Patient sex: M
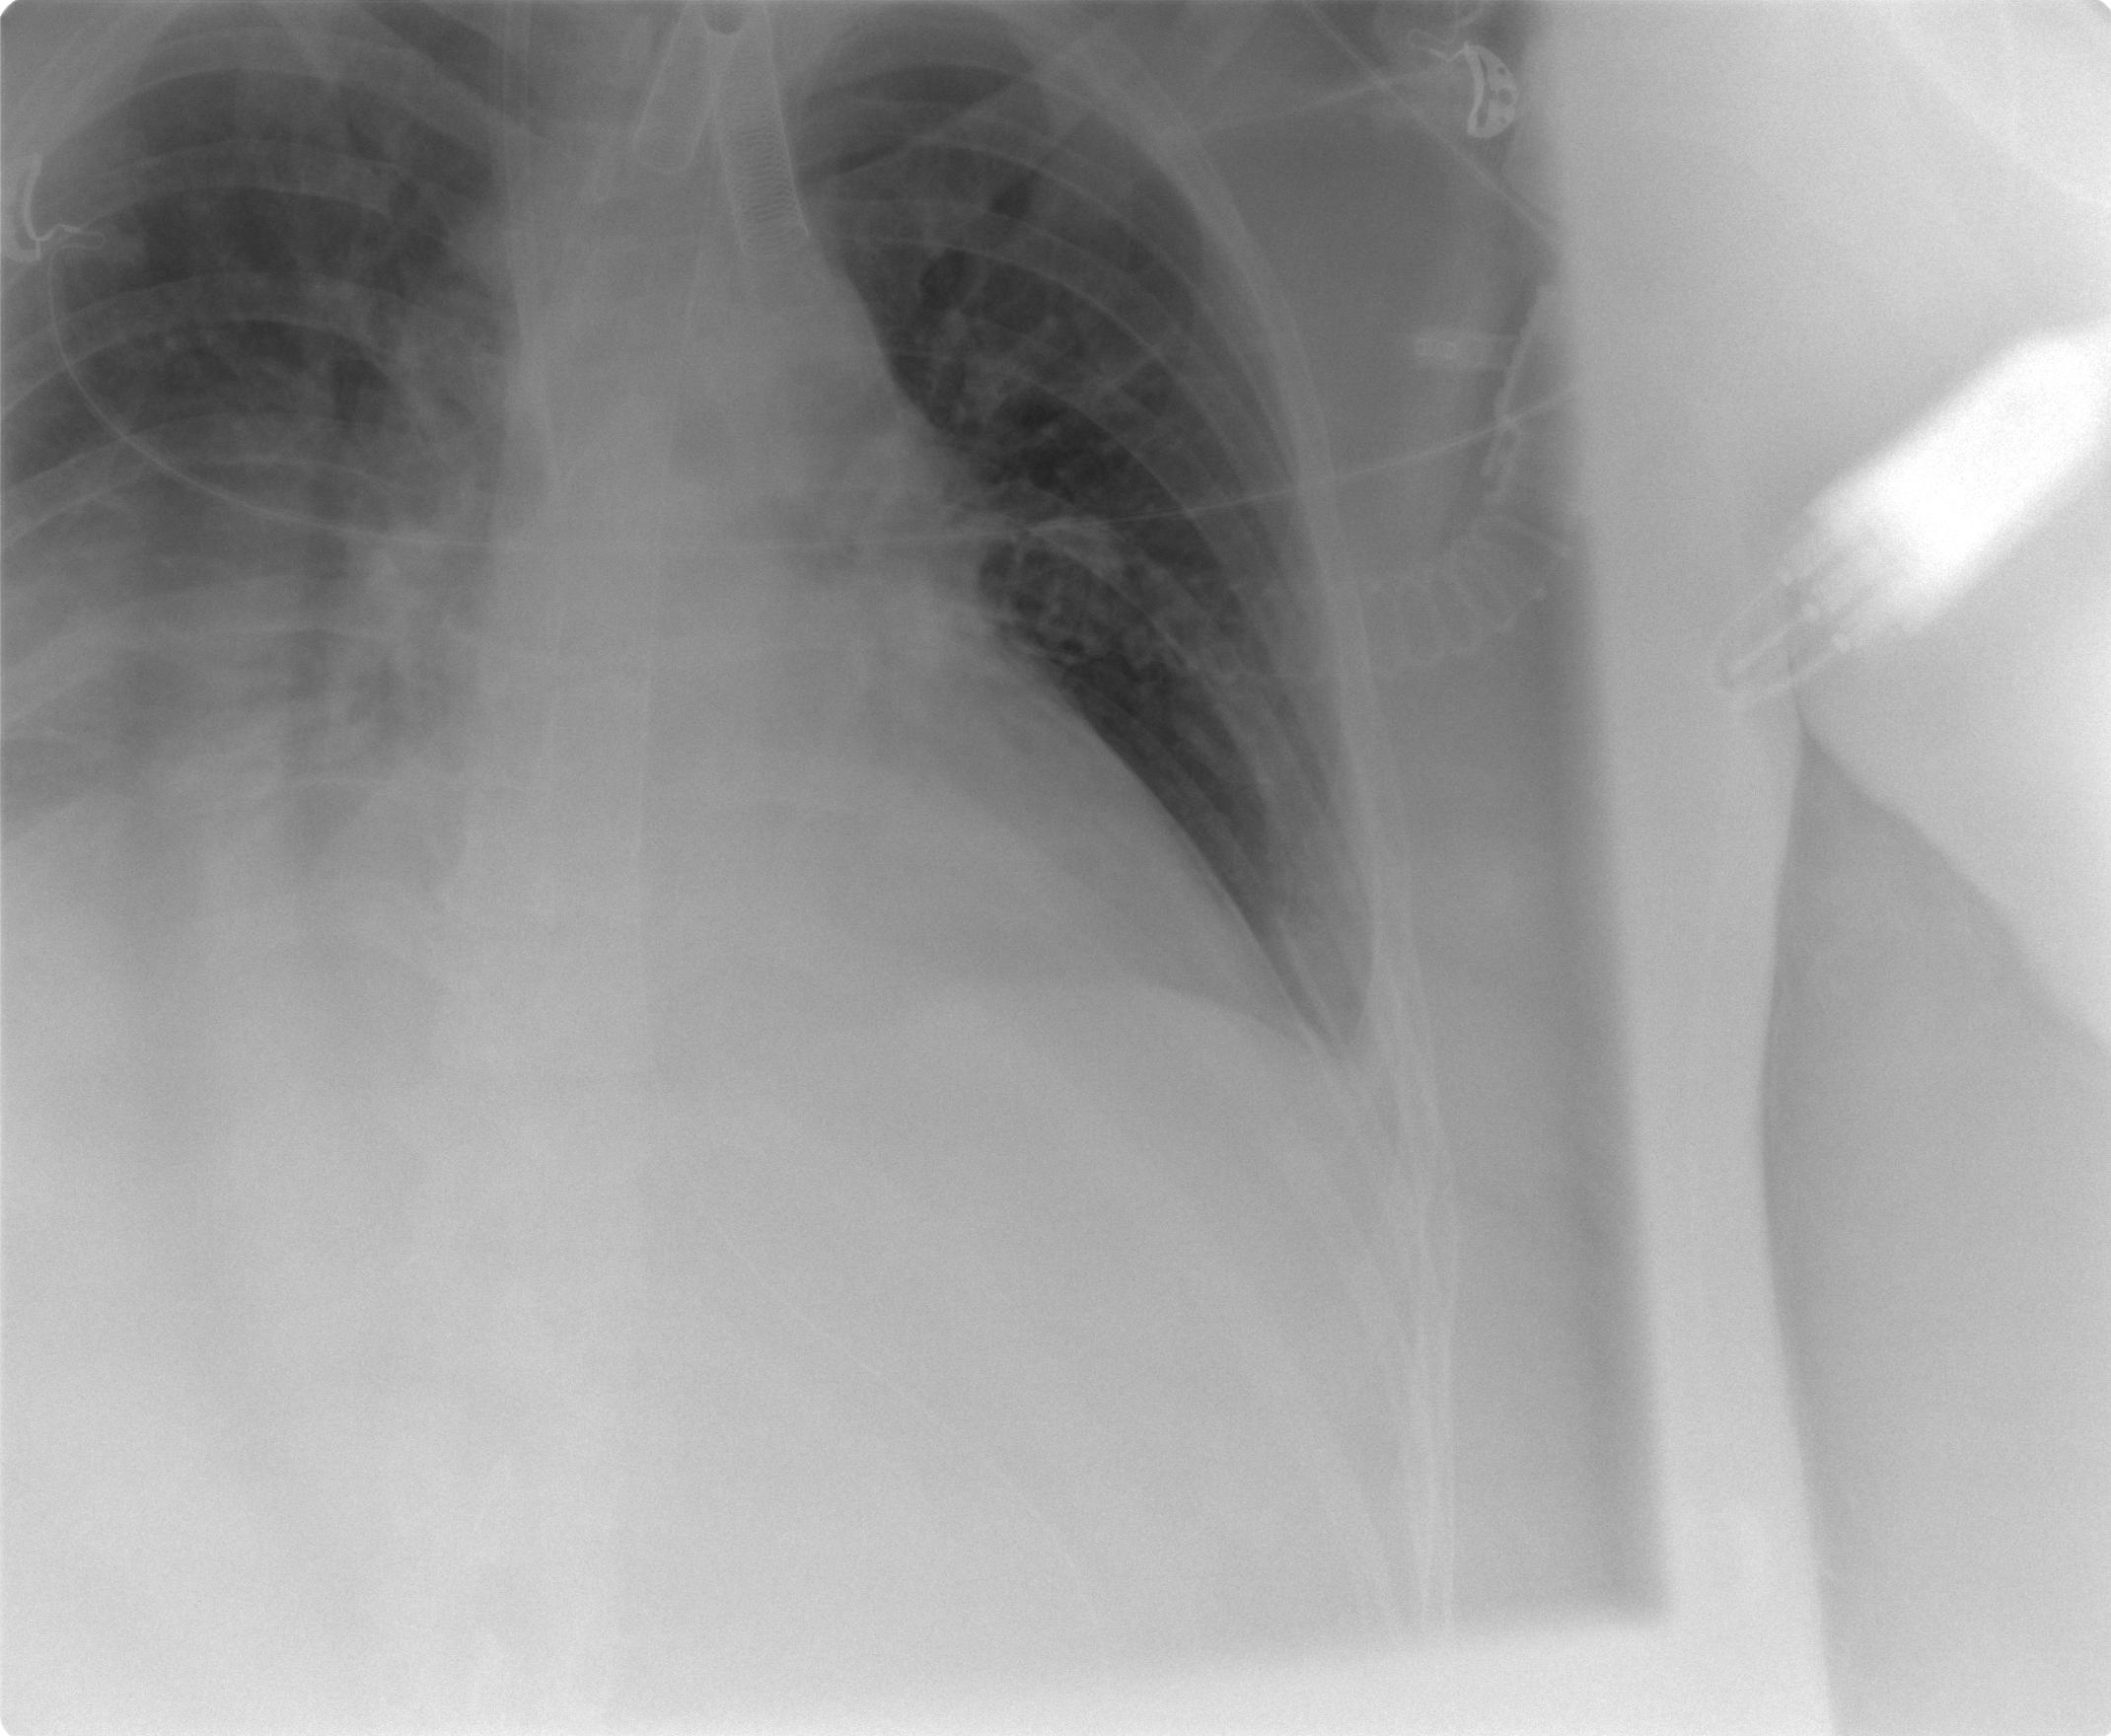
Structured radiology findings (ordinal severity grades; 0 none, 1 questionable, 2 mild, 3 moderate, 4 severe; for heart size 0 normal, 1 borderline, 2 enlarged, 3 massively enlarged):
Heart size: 2
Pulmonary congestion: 2
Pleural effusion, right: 3
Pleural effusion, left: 2
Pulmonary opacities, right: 0
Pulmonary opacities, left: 0
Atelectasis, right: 3
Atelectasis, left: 2